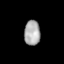
Tissue: lung
Cell type: Epithelial cells
Senescence score: 0.2413
Nuclear area (px): 385
Mean DAPI intensity: 172.153